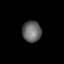
Tissue: lung
Cell type: Epithelial cells
Senescence score: 0.1776
Nuclear area (px): 396
Mean DAPI intensity: 102.121